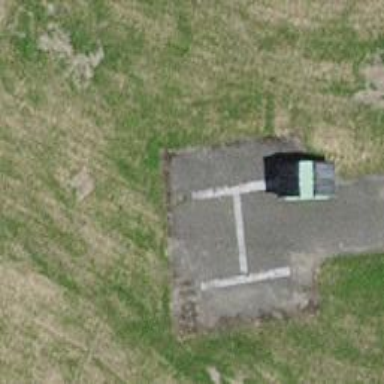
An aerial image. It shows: Image of helipad at airport.